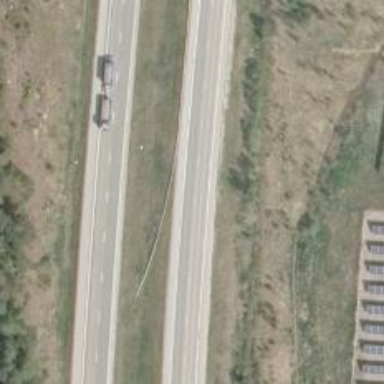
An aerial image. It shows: Asphalt motorway.